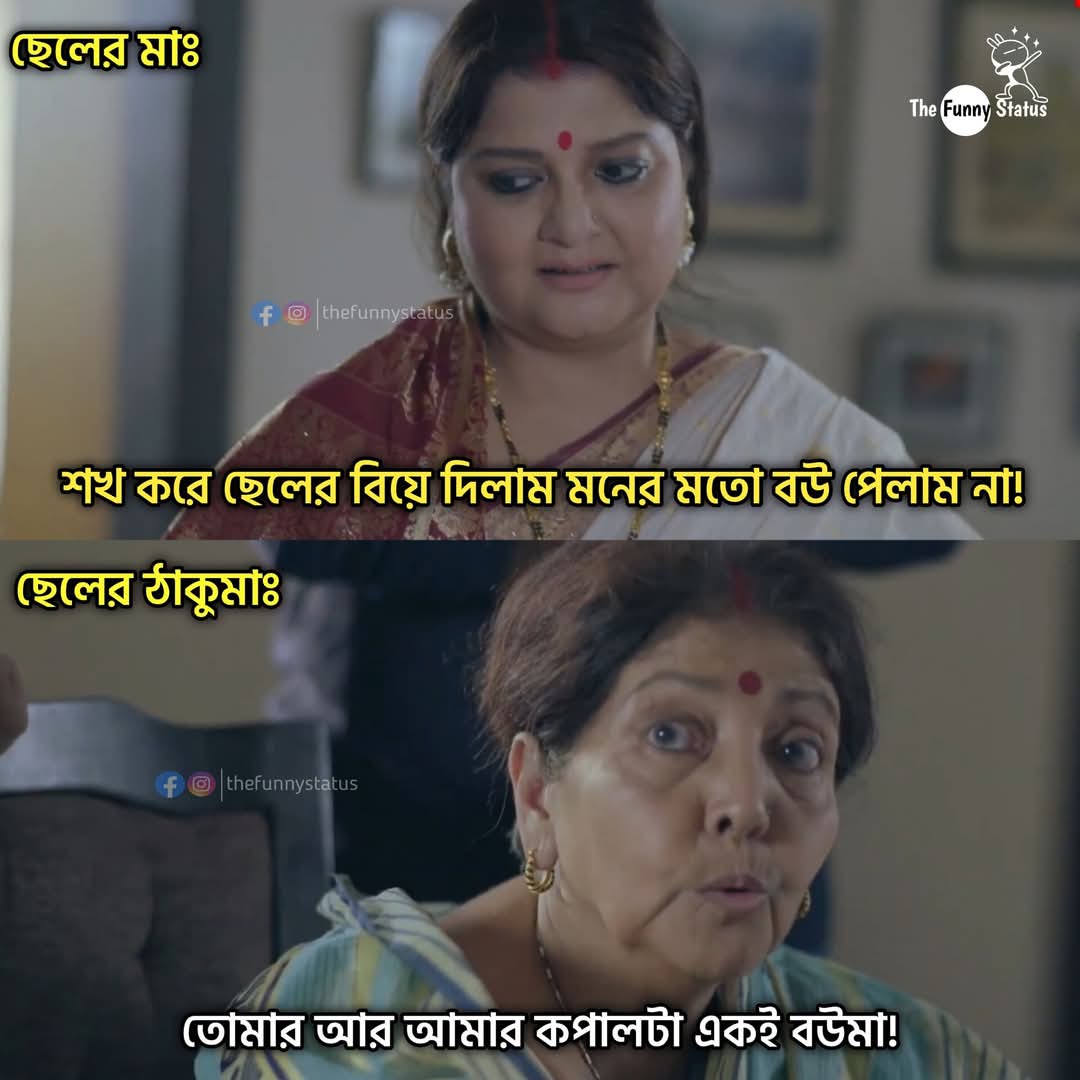
Text: ছেলের মাঃ
শখ করে ছেলের বিয়ে দিলাম মনের মতো বউ পেলাম না!
ছেলের ঠাকুমাঃ
তোমার আর আমার কপালটা একই বউমা!
Label: Non Hate